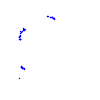
Particle: kaon